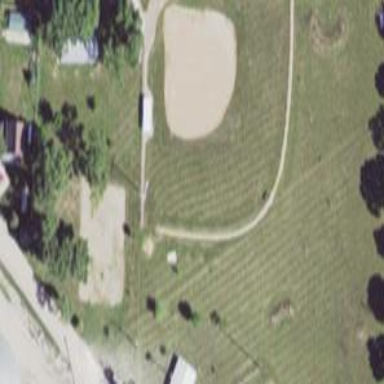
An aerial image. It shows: Baseball pitch for leisure land.